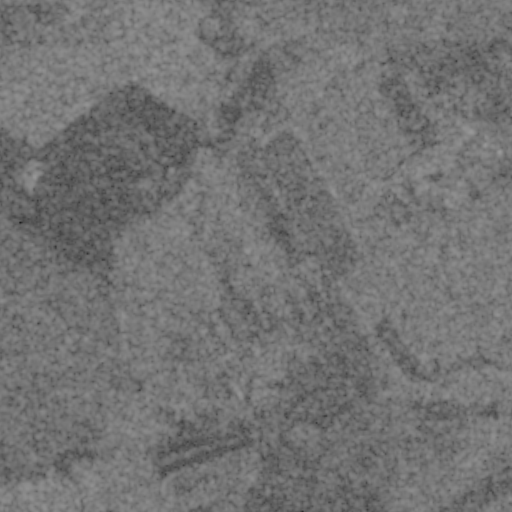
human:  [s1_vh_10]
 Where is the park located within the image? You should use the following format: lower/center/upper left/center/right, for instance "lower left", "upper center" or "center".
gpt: The park is located in the lower center of the image.
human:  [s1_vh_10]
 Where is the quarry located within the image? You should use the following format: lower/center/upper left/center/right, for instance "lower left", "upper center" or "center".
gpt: The quarry is located in the center of the image.
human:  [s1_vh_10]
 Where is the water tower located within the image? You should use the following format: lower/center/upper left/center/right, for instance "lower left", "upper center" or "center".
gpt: The water tower is located in the lower center of the image.
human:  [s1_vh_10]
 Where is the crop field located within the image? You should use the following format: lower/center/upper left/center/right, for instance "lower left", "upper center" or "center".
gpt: There is no crop field in the image.

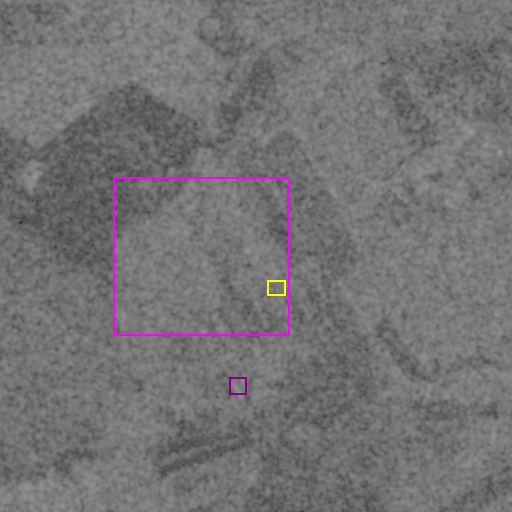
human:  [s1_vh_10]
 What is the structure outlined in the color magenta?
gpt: The structure outlined in magenta is a crop field.
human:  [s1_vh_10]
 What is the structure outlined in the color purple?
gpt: The structure outlined in purple is a park.
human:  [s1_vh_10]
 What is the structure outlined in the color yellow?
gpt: The structure outlined in yellow is a quarry.
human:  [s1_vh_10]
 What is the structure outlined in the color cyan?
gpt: There is no cyan outline.